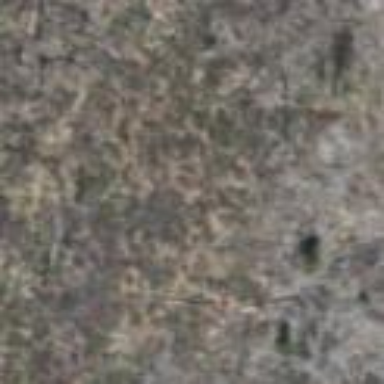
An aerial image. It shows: Patch of scrub vegetation.